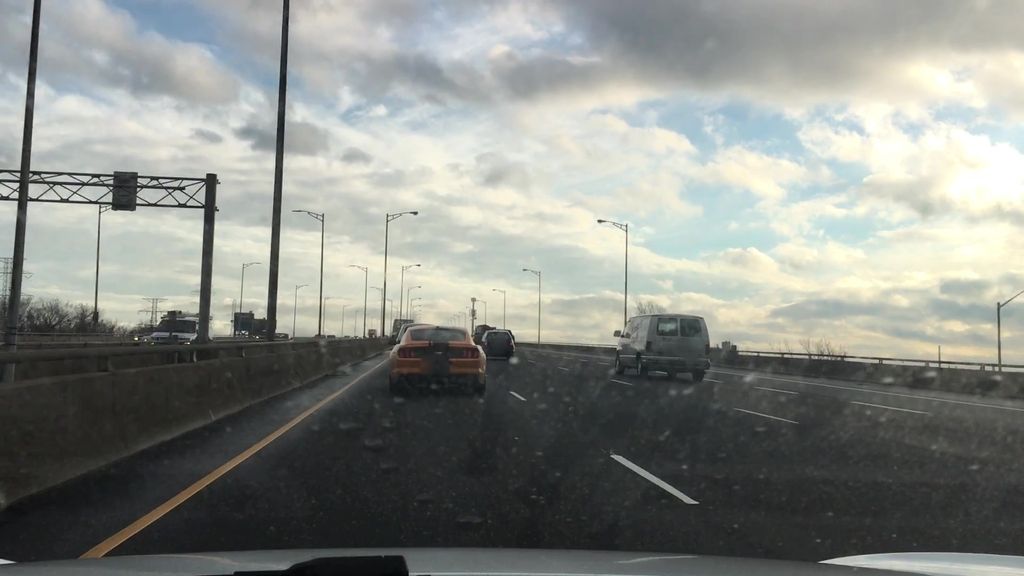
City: hamilton